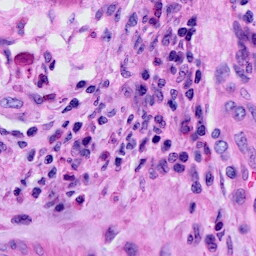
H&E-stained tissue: Cervix